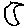
Label: moon